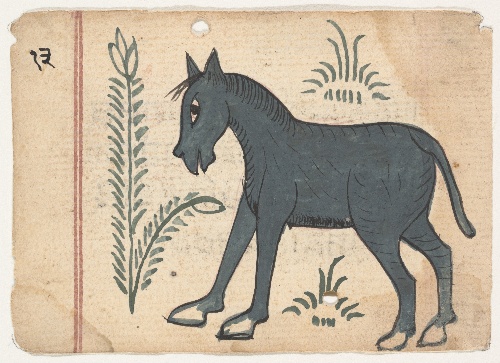
Date: ca. 1800
Object type: Folio
Classification: Paintings
Medium: Ink and opaque watercolor on paper
Culture: India (Gujarat)
Dimensions: 3 3/16 x 4 1/2 in. (8.1 x 11.4 cm)
Department: Asian Art
Credit line: Gift of Daniel J. Slott, 1977
Accession year: 1977
Repository: Metropolitan Museum of Art, New York, NY
Tags: Donkeys